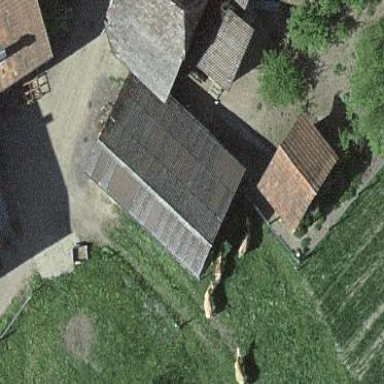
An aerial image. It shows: Gabled barn with sloped roof.